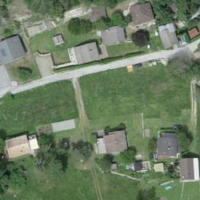
EUNIS habitat code: 24
Species observed at this site:
Campanula glomerata